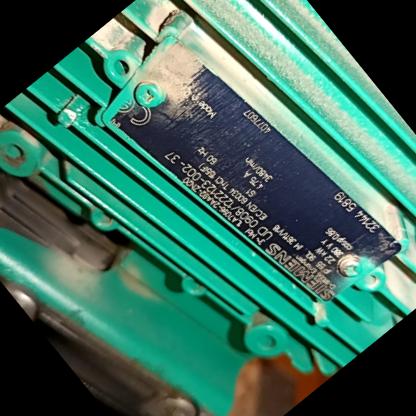
Klasa: tabliczka-znamionowa